Question: I'm trying to make a kind of scheduler event editor with the ability to attach participants.
## Models
'''
class Session(models.Model):
start_time = models.DateTimeField()
end_time = models.DateTimeField()
class Participation(models.Model):
session = models.ForeignKey(Session)
participant = models.ForeignKey(User)
status = models.CharField(max_length=1, choices=STATUSES)
'''
In the editor I'd like to have an autocomplete search input from which I can find 'user's to add to the session
## Preview

Here I have typed "laurent" and I'm going to add a person by clicking on one of the resulting names
Participant colors depend on their 'status'
I have a form for the 'Session' object defined with start & end times
Now I think I should have an for 'Participation's
## Questions
- -
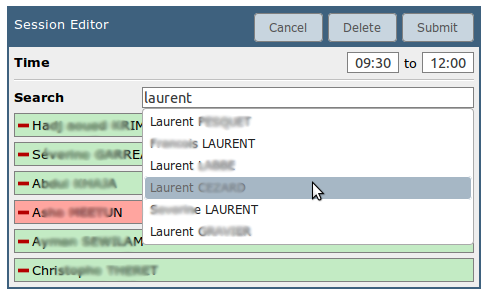
Answer: The question seems very simple but a proper response would involve several answers.
I will give my solutions point by point, using jQuery.
# Autocomplete
This is the simple part. You can use a plugin like <URL> and a view that finds users like
'''
def search_users(request):
search = request.GET.get('term')
users = User.objects.filter(
Q(first_name__icontains=search)
| Q(last_name__icontains=search)
)
ulist = list({'id': u.id, 'value': u'%s %s' % (u.first_name, u.last_name)}
for u in users)
return JsonResponse(ulist)
'''
# Dynamic Formset
This is the tricky one. The key is to take advantage of 'management_form' and 'form.DELETE'. Here is my solution:
- - 'management_form'- 'id_form-TOTAL_FORMS'-
## Template
'''
<form method="post">{% csrf_token %}
{{ sessionform }}
<div>
{{ participant_formset.management_form }}
<label for="part_search">Search: </label><input id="part_search" />
<ul id="participation_set">
{% for tform in participant_formset %}
{{ tform.id }}
<li>
<span class="participant">
{{ tform.participant }}{{ tform.instance.participant.name }}
</span>
<span class="status">{{ tform.status }}</span>
<span class="delete ui-icon ui-icon-circle-minus">
{{ tform.DELETE }}
</span>
</li>
{% endfor %}
</ul>
</div>
</form>
'''
## CSS
'''
/* Delete button */
#participation_set .delete {
display: inline-block;
vertical-align: middle;
cursor: pointer;
}
/* Hidden delete checkbox */
#participation_set .delete input {
display: none;
}
/* Deleted form */
#participation_set li.deleted {
display: none;
}
/* Last hidden form to clone */
#participation_set li:last-child {
display: none;
}
'''
## jQuery
'''
/*! This adds a form line
* Call it on autocomplete select
*/
function add_aform(inst, item) {
if ($(':input[name$="participant"][value=' + item.id + ']').length) {
return false;
}
var total = $('#id_' + inst + '-TOTAL_FORMS').val();
var sul = '#' + inst;
var li = $(sul + ' li:last-child');
var new_li = li.clone().appendTo(sul);
li.find('span.participant').append(item.label);
li.find(':input[name$="participant"]').val(item.id);
new_li.find(':input').each(function () {
var new_name = $(this).attr('name')
.replace('-' + (total - 1) + '-', '-' + total + '-');
$(this).attr('name', new_name);
});
new_li.find('label').each(function () {
var tmp = $(this).attr('for')
.replace('-' + (total - 1) + '-', '-' + total + '-');
$(this).attr('for', new_for);
});
new_li.find('.delete').click(del_aform);
$('#id_' + inst + '-TOTAL_FORMS').val(++total);
}
/*! This removes a form line
* Call it on click from delete buttons (placed inside each li)
*/
function del_aform() {
$(this).parents('li').addClass('deleted');
$(this).find(':checkbox').attr('checked', true);
}
'''
I know I could also use an 'empty_form' instance and use '__prefix__' to replace the ids which simplifies the javascript for a better maintainability, but I didn't find a way to factorize the code between the true form and the empty one.
## View
The view is pretty standard using 'inlineformset_factory' with 'extra' set to 1 (to get the only hidden form to clone). Also don't forget to use a 'HiddenInput' widget for the field 'participant'